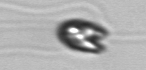
Label: flagellate_morphotype1